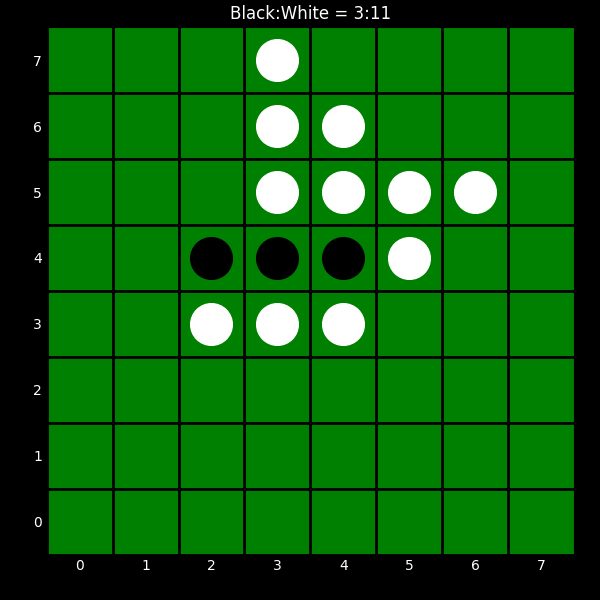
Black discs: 3
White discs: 11